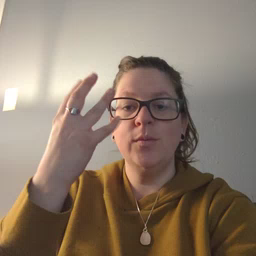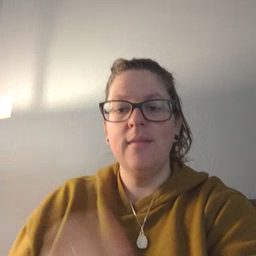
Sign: outside